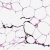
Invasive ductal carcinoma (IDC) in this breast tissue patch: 0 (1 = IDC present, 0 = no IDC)